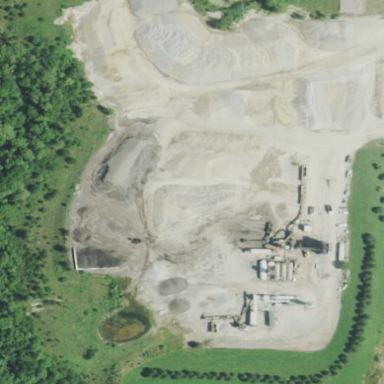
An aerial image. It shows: Industrial area used for quarrying.